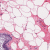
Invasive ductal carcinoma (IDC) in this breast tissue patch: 0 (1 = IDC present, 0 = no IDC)